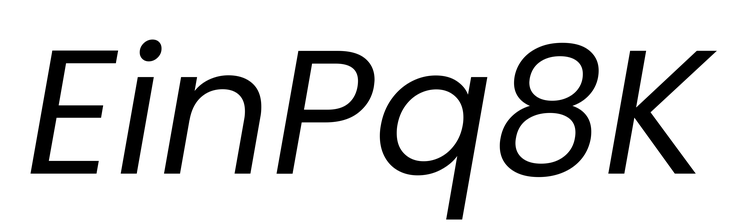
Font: Poppins-Italic